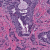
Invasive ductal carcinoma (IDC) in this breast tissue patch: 1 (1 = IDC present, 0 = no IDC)